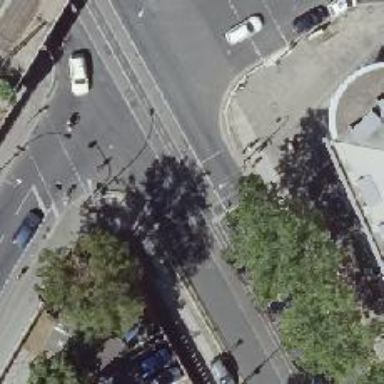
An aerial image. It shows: Road crossing with traffic signals.